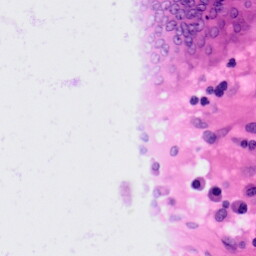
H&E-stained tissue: Colon